Question: So as you can in this image, you can hover over the nav button 'Eliquids' and 4 categories will show up in a drop down.
All my products are contained within those four categories, however, if you click on the word 'Eliquids' it's self, it takes you to an empty page being as all the products are stored within their respective category.
On the left you can see the categories being displayed in a side navbar.
How can I make it so all four sub-categories (Chef's Blends, steamgunk etc) show within the category 'Eliquids' ?
Is this possible via the back office as I can't seem to find it my self. Otherwise, is it a case of editing the source code ?
Prestashop 1.6.0.9
Prestashop default bootstrap theme

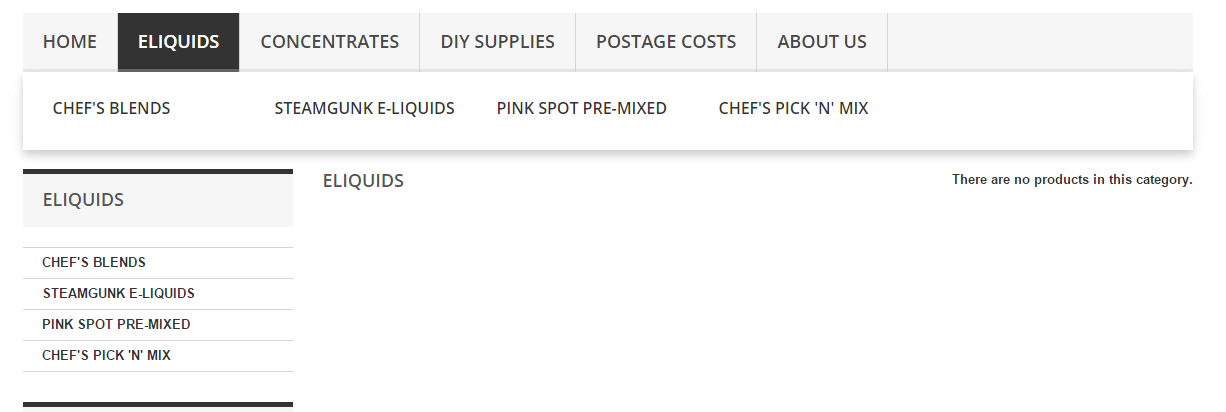
Answer: You need to configure that a the "Theme configurator" module. There is "Display subcategories" at the bottom at the "Configure" page.